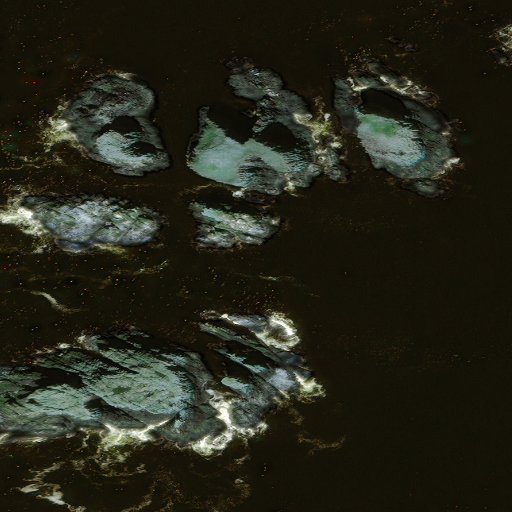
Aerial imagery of island in Alaska named Sealion Rocks containing only unknown